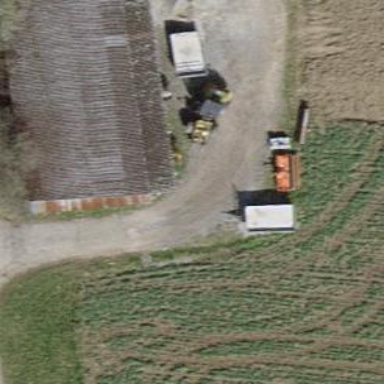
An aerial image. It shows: Farm auxiliary building.